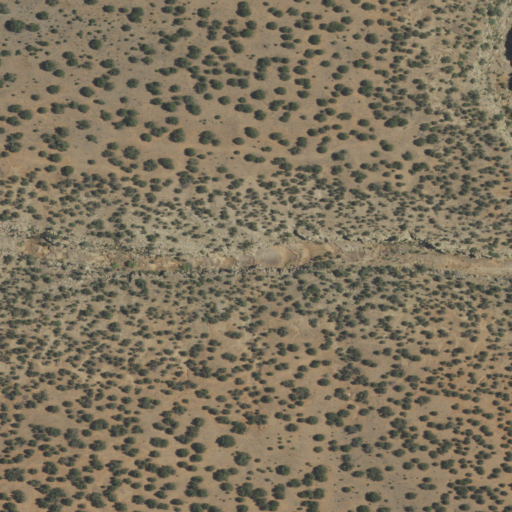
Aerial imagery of valley in New Mexico named Pinavete Canyon containing only shrub